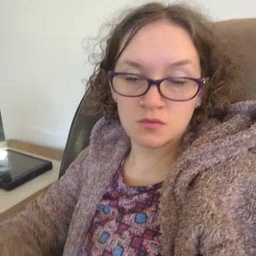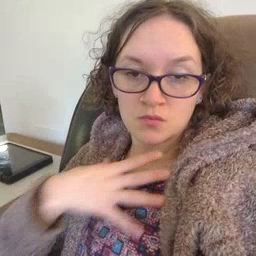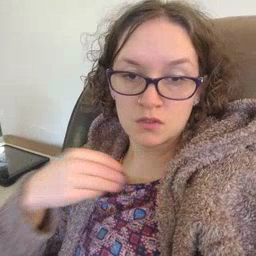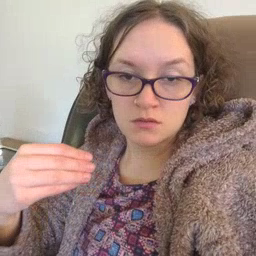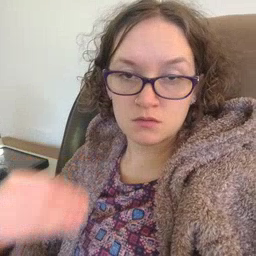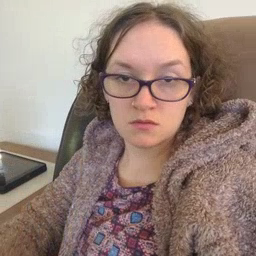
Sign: white